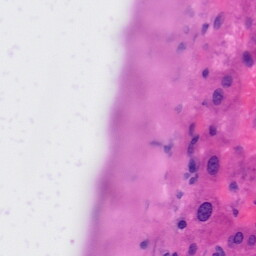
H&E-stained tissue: Liver